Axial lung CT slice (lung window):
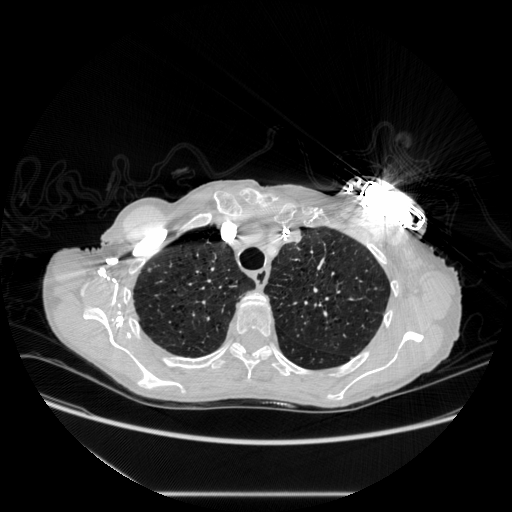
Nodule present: no